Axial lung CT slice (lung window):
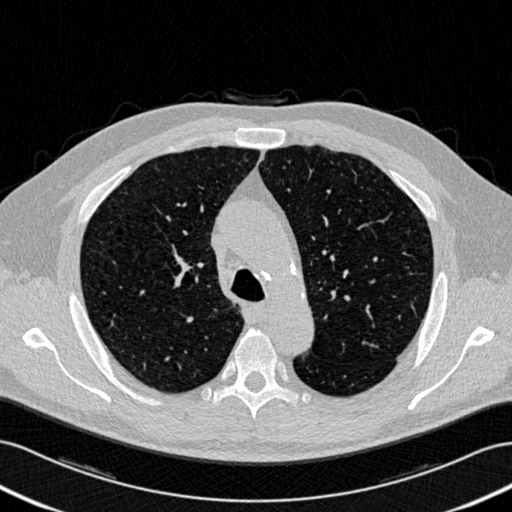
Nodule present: no